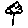
Label: flower